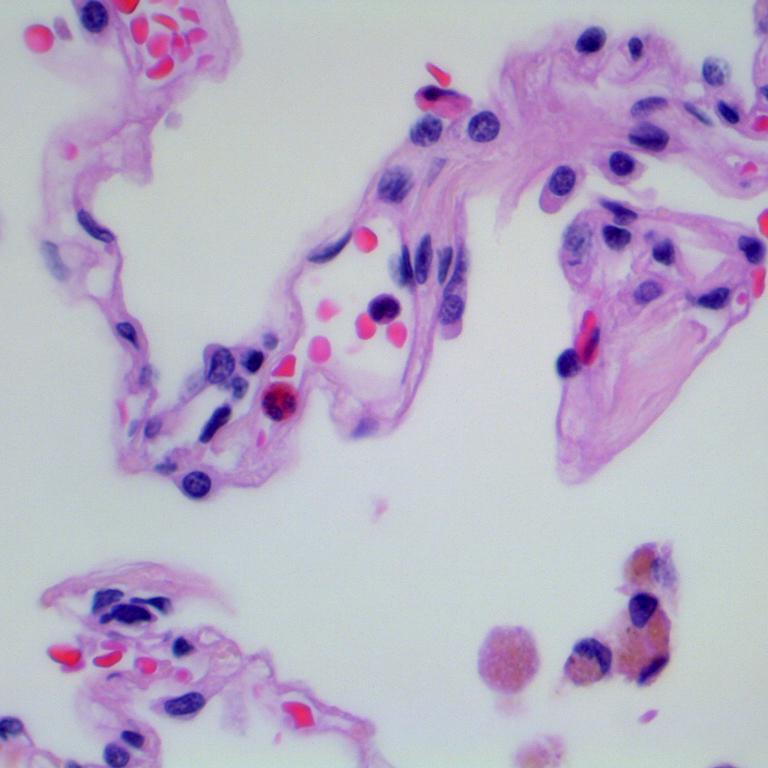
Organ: lung
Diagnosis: benign